Question: i am looking at building a simple xml parser with c99, i want to implement every single detail to it just for learning purposes, from my understanding the best way is implementing a tree structure and tokenizing the xml string into a tree structure so it will look something like
and i will have 2 simple structs one that represents a node and one that represents an attribute, how bad is the above design?
any suggestions for improvement?
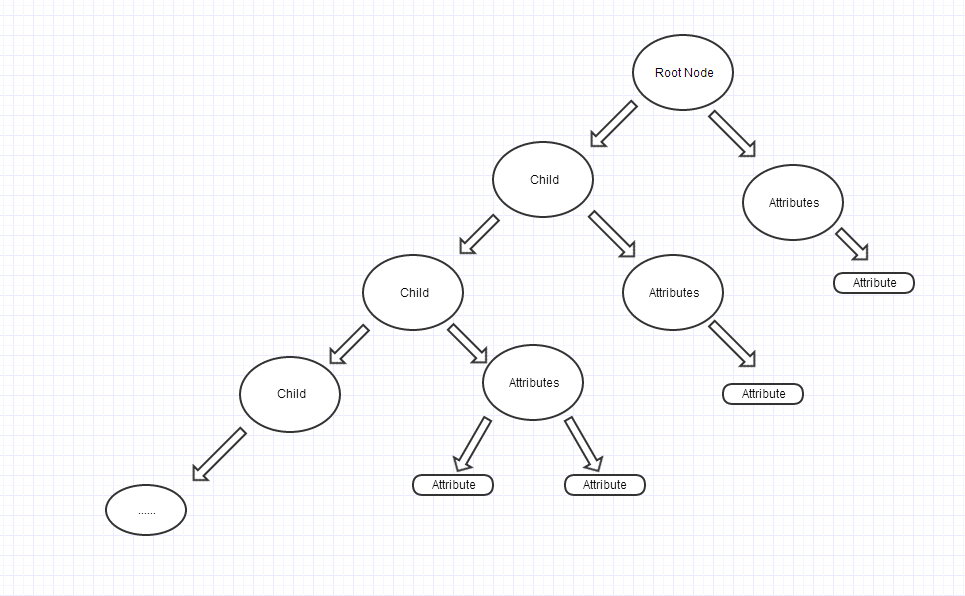
Answer: The complexity of your chosen task aside, your data structure looks good at first sight, but in my opinion there are two or three things wrong:
- - -
So you really need a binary tree for the xml structure itself and a linked list of attributes for each node. For example, consider this simple xml-style data:
'''
<dinner time="19:00" dresscode="informal">
<course id="starter">
<food>Consomme</food>
<food>Tomato soup</food>
<course>
<course id="salad" optional=optional>
<food>Green salad</food>
<course>
<course id="main">
<food>Steak and kidney pie</food>
<food type=vegetarian>Spinach lasagna</food>
<course>
<course id="dessert">
<food>Fruit</food>
<food>Ice cream</food>
<food>Coffee</food>
<course>
</dinner>
'''
The 'food' items are the children of the 'course's, but are siblings of each other if they have the same 'course' as parent. The tree structure looks like the indentation: Items on the same level are siblings, indented items are children.
You need only keep a pointer to the oldest child, other children are reachable via the sibling relationship, which is also a pointer. (In binary-tree nomenclature, children are the 'left' links and siblings are the 'right' links.) For easy traversing you should also keep a pointer to the parent.
The textual content and the attributes are just data attached to the nodes.
(Of course, looking at the source of existing XML parsers might give you better ideas.)